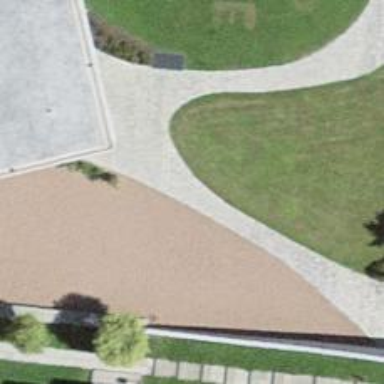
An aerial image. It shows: Paved path.